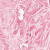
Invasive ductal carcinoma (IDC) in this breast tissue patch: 0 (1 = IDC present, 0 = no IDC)